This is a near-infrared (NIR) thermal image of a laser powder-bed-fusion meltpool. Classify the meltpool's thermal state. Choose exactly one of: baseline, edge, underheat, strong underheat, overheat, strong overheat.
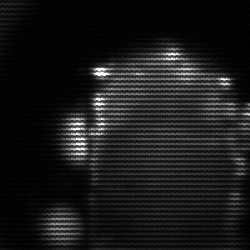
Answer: baseline